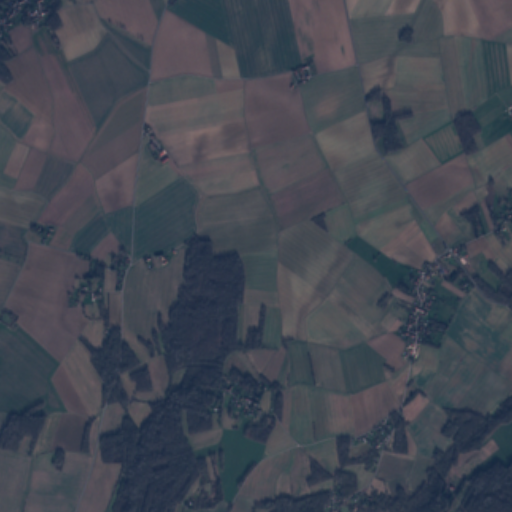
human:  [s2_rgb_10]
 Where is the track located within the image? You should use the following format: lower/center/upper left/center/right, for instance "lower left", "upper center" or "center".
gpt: The track is located in the center right of the image.
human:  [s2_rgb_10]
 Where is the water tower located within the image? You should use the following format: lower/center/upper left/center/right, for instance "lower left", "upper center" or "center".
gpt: The water tower is located in the center right of the image.
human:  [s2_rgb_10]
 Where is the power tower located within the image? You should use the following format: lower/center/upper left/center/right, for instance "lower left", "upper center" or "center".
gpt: There is no power tower in the image.